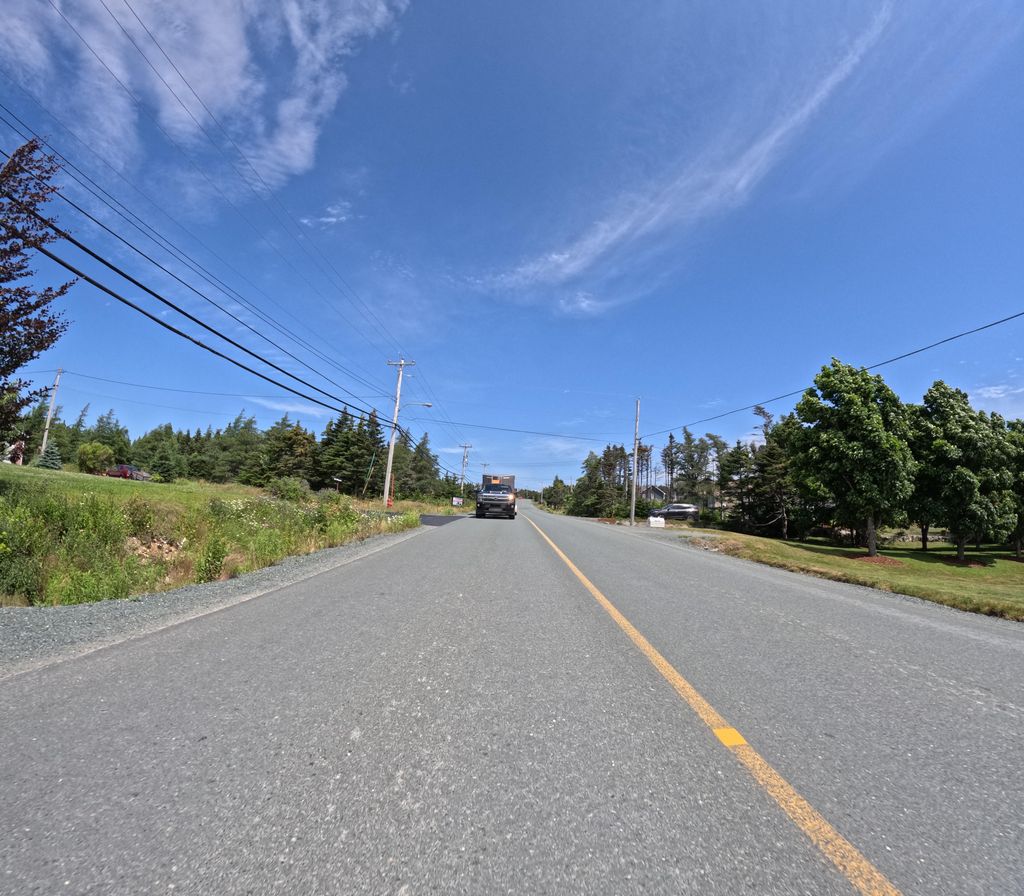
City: st_johns